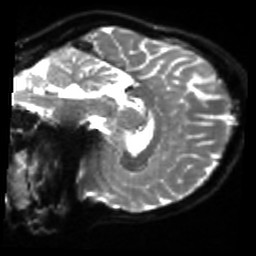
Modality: sbref
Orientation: sagittal
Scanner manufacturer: siemens
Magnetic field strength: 3 T
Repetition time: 4 s
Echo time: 0.0594 s